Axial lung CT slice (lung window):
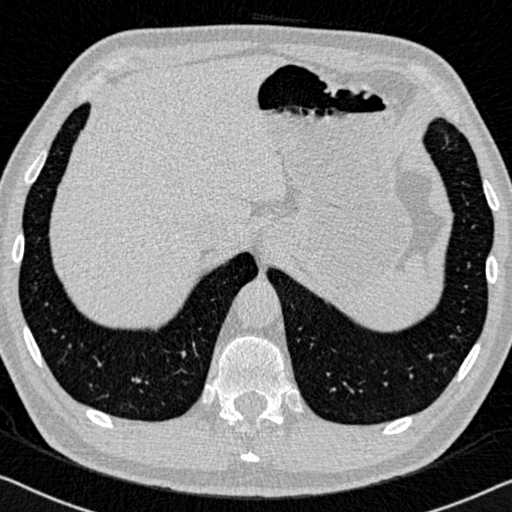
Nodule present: no